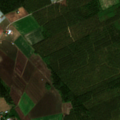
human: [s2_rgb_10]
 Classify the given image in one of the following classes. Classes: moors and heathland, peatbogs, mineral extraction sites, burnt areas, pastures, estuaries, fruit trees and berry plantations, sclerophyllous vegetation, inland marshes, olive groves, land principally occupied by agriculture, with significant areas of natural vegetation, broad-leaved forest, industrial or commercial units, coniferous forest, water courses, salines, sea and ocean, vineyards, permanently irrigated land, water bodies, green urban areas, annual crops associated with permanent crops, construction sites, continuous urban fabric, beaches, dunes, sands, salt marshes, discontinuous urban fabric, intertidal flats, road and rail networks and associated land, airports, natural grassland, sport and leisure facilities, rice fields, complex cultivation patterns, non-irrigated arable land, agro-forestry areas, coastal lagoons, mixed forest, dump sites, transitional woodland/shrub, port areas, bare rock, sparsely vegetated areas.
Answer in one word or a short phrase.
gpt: non-irrigated arable land, land principally occupied by agriculture, with significant areas of natural vegetation, coniferous forest